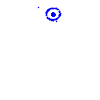
Particle: electron